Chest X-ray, PA view. Patient: 42 years old, sex F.
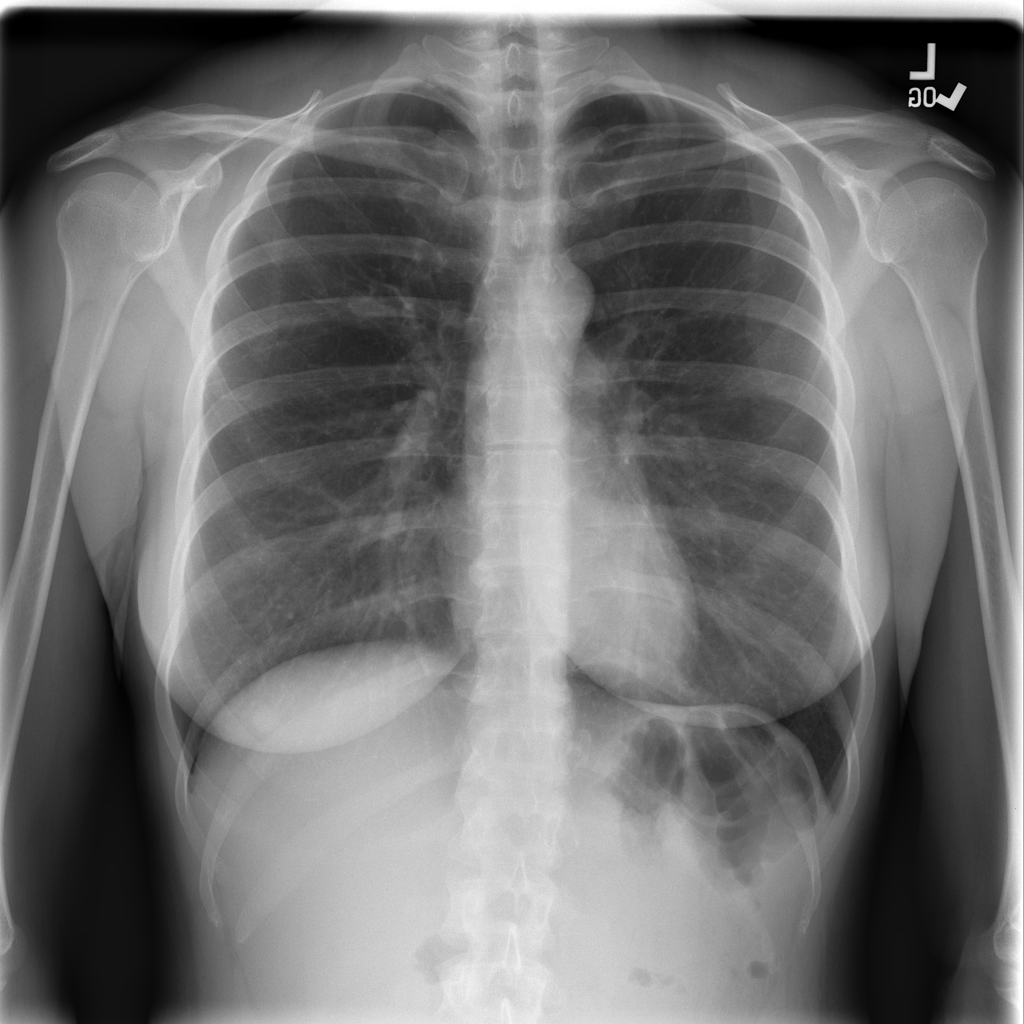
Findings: Mass